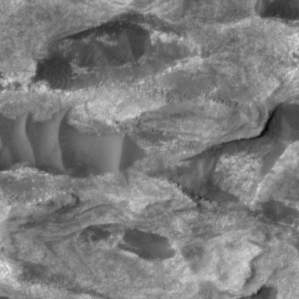
Label: non_frost